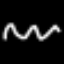
Label: squiggle